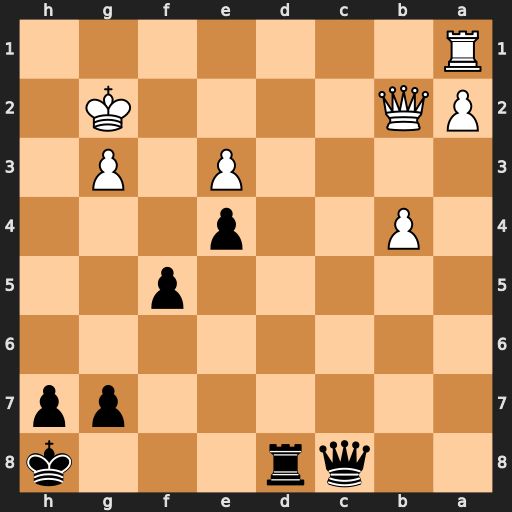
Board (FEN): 2qr3k/6pp/8/5p2/1P2p3/4P1P1/PQ4K1/R7
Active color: b
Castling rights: -
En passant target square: -
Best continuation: f4 exf4 Qg4 Qf2 Rd3 Re1 Rf3 Rxe4 Rxf2+